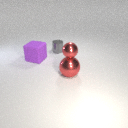
large red metal sphere below small red metal sphere